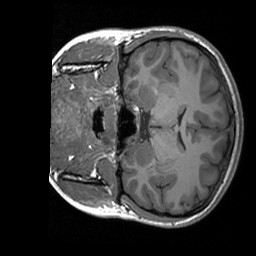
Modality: T1w
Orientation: coronal
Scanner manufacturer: siemens
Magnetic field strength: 3 T
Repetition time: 1.76 s
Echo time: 0.0022 s